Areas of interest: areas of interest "Huadong International Electromechanical City self-produces and self-markets water pumps for various purposes."
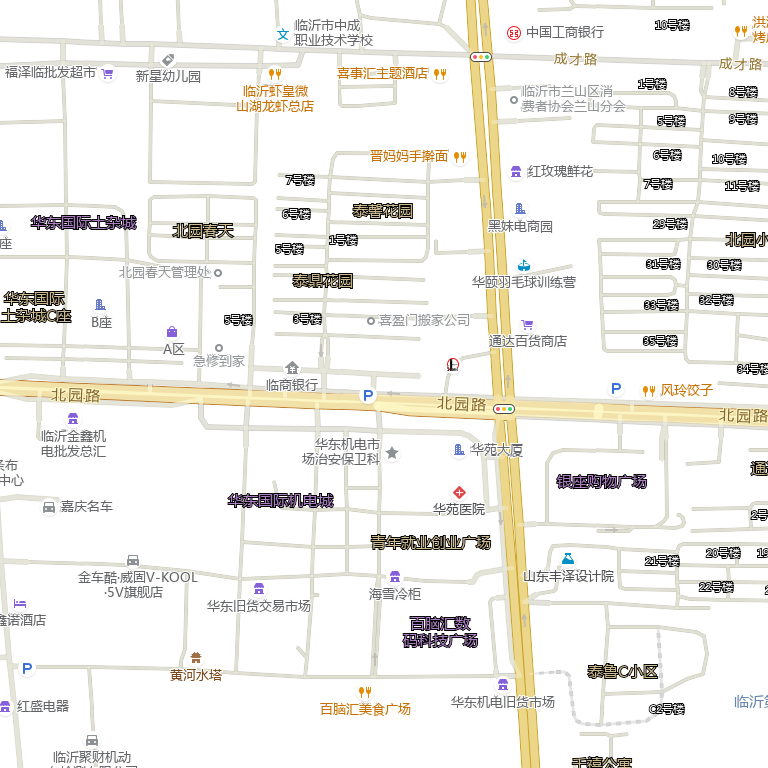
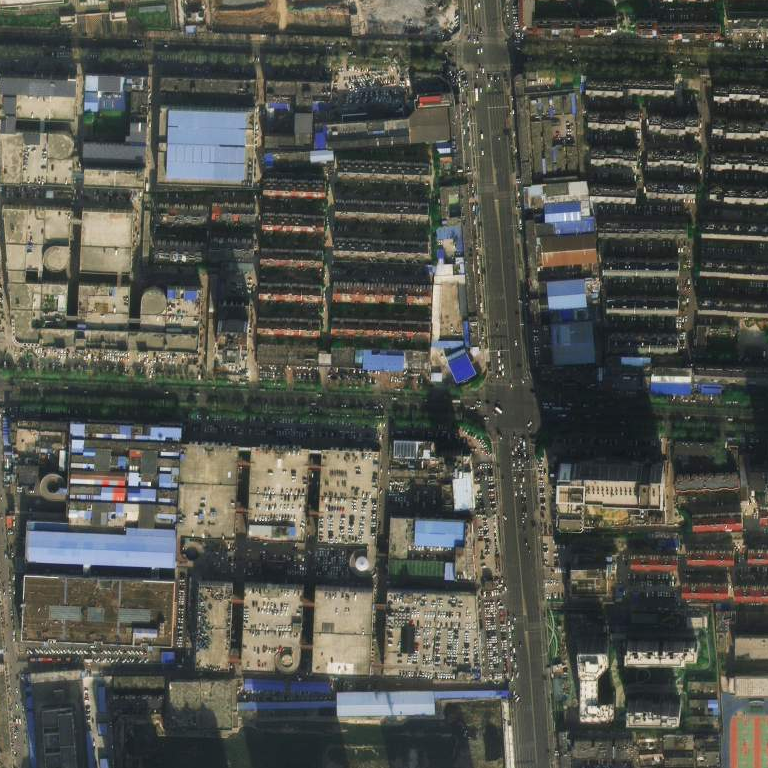